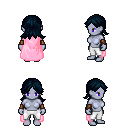
a pixel art fantasy rpg character, female body template, dark elf, purple skin, pink cape, white pants, raven loose hair, cloth bracers, four views (front, back, left, right), 2x2 character sprite sheet, small pixel art, hard edges, no anti-aliasing